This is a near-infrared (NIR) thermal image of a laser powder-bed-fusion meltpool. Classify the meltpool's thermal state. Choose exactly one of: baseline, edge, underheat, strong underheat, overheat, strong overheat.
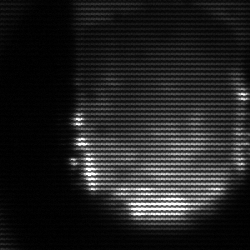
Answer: baseline